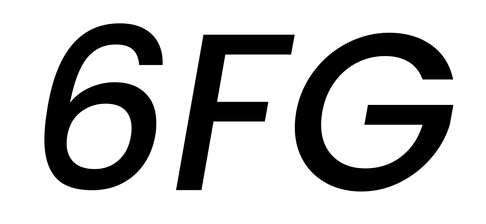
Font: Poppins-MediumItalic